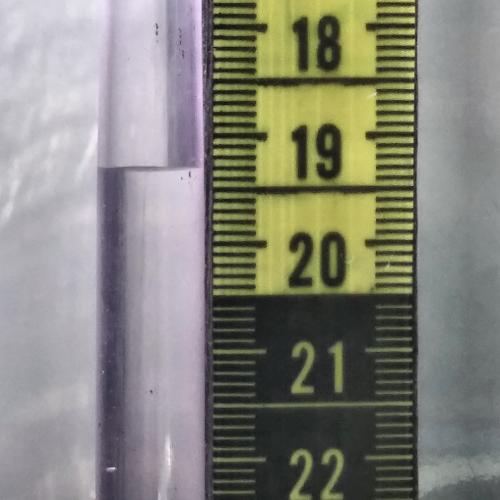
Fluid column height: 19.3 cm